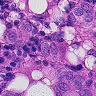
Metastatic tissue present: yes